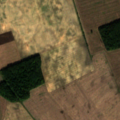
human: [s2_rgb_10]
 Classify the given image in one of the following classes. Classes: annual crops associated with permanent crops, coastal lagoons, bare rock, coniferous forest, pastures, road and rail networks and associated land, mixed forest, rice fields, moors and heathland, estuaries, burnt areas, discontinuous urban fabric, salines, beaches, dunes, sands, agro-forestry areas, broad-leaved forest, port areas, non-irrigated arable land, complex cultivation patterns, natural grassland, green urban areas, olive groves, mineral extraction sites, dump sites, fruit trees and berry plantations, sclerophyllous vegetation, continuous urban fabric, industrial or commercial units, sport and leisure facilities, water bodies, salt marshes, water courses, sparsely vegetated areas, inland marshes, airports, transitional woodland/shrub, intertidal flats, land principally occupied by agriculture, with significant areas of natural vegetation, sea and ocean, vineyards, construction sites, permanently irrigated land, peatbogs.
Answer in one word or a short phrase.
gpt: non-irrigated arable land, broad-leaved forest